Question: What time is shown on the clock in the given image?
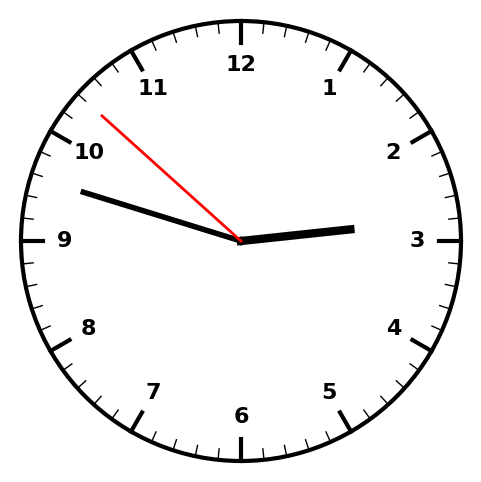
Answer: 02:47:52